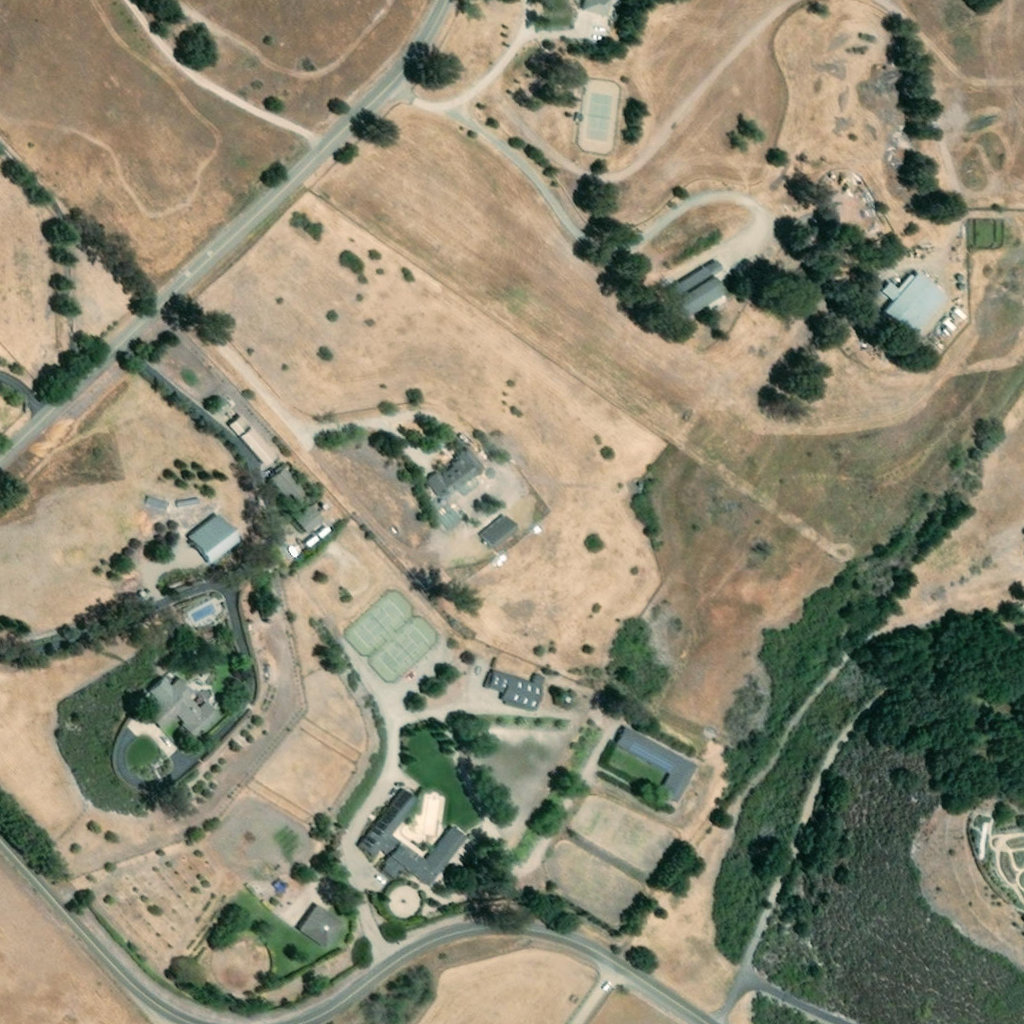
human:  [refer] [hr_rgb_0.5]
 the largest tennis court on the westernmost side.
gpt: <box>[[33, 57, 43, 67, 0]]</box>